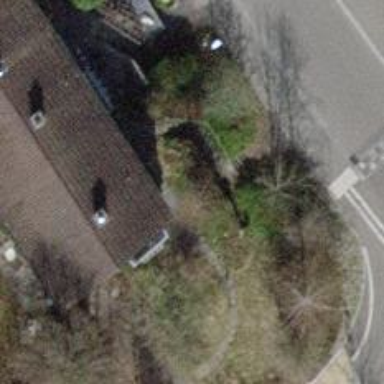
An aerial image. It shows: Semi-detached house.